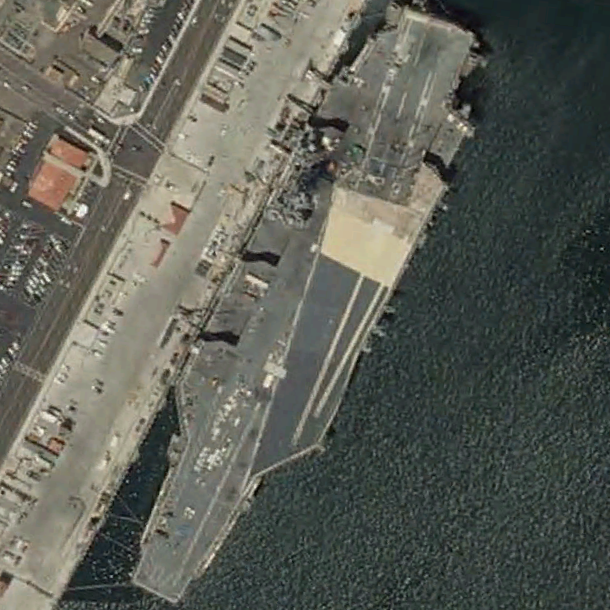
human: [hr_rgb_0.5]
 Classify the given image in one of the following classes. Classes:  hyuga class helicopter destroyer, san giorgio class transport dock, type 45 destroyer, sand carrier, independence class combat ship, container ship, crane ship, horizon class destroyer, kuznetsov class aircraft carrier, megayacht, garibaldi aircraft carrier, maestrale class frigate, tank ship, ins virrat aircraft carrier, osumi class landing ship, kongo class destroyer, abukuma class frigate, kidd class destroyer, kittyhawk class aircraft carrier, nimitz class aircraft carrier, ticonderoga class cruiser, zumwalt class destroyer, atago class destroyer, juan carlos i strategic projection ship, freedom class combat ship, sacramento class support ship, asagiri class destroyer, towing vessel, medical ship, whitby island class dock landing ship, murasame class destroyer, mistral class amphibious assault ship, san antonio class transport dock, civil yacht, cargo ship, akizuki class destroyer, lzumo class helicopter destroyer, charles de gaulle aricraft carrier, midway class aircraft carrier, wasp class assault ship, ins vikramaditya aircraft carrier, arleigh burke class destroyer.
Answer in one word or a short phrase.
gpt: Nimitz class aircraft carrier